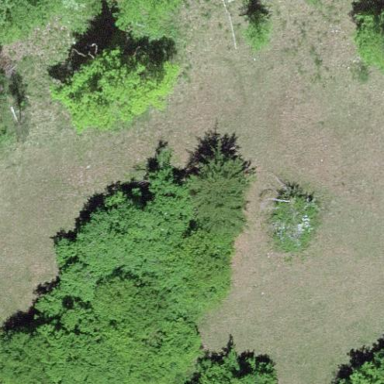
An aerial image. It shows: Beautiful meadow.